Interaction volume radius: 10 \u00c5
Interaction volume height: 15 \u00c5
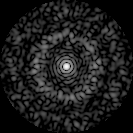
Disorder parameter: 0.8409